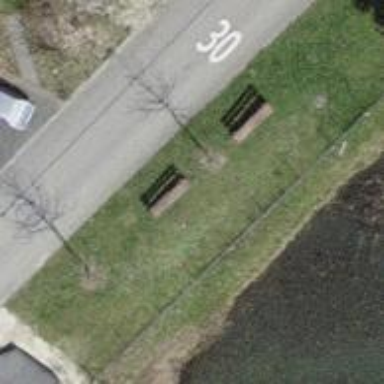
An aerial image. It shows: Bench.